Question: I'm looking for a way how to hide a pre-filter in CRM 2011.
I created a sipmle report by using business intelligent studio.
Eventially, the reports shows a table with data (SQL query like select column1, column2....from table)
when I open it in CRM I get a window where I have to built filter.
Is there any way avoid such window?
I found that I cand set a query in filter by default but anyway It doesn't help except this screen

thanks in advance
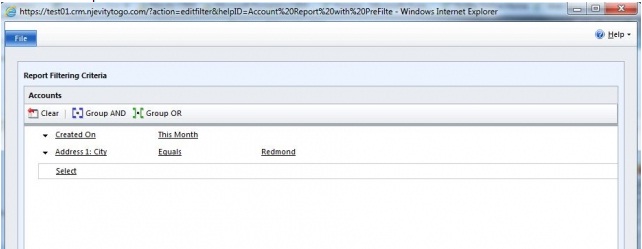
Answer: To remove the pre-filter page, you have to remove the corresponding in the RDL report, which is named as , e.g. CRM_FilteredAccount.